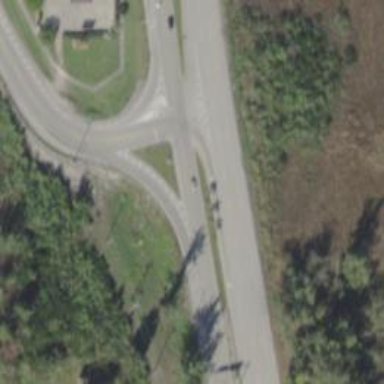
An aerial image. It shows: Trunk link road with asphalt surface.